Question: When I tried to get remote notifications, I made a mistake that using 'UIApplicationLaunchOptionsLocalNotificationKey' as the 'LaunchingOptions' dictionary's key to get information. But it all works well on my real iPhone(10.2).

I can tap the remote notification to launch my app. Why is that?
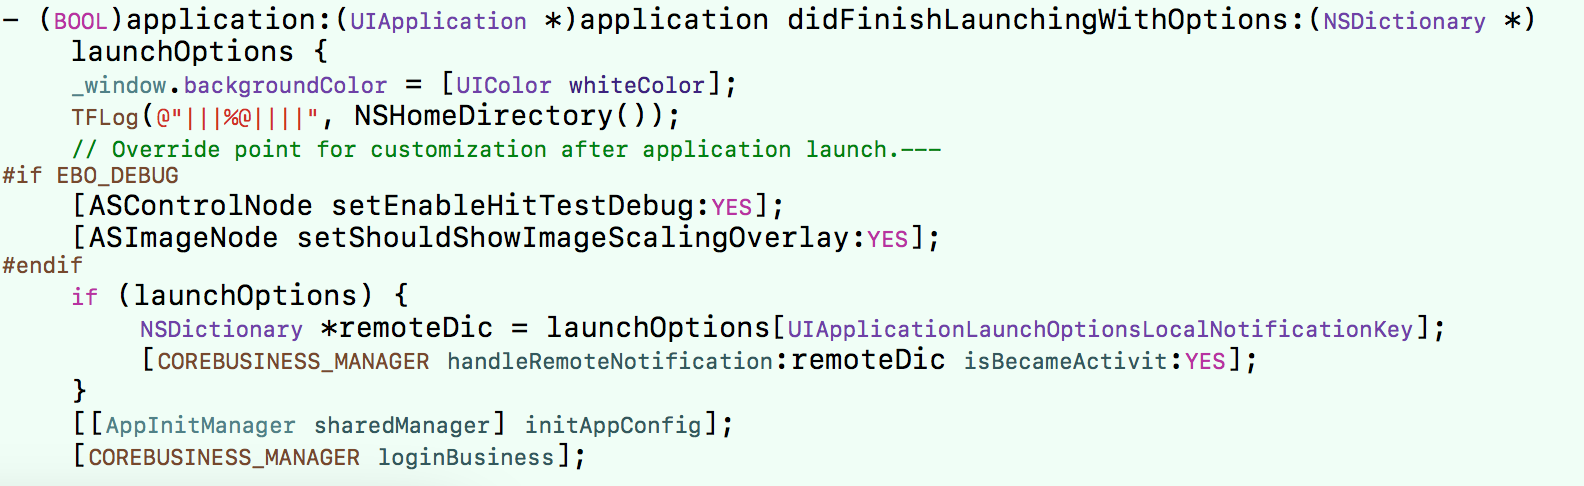
Answer: In the <URL> I shared there is a part:
> When to Use Local and Remote NotificationsBecause apps on iOS, tvOS, and watchOS are not always running, local
notifications provide a way to alert the user when your app has new
information to present. For example, an app that pulls data from a
server in the background can schedule a local notification when some
interesting piece of information is received. Local notifications are
also well suited for apps such as calendar and to-do list apps that
need to alert the user at a specific time or when a specific
geographic location is reached.Remote notifications are appropriate when some or all of the app's
data is managed by your company's servers. With remote notifications,
you decide when you want to push a notification to the user's device.
For example, a messaging app would use remote notifications to let
users know when new messages arrive. Because they are sent from your
server, you can send remote notifications at any time, including when
the app is not running on the user's device.